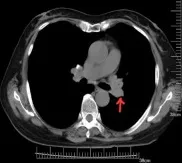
(E) Results of the second bronchoscopy.
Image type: radiology (ct)